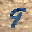
Label: 9